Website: macys
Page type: delivery-shipping
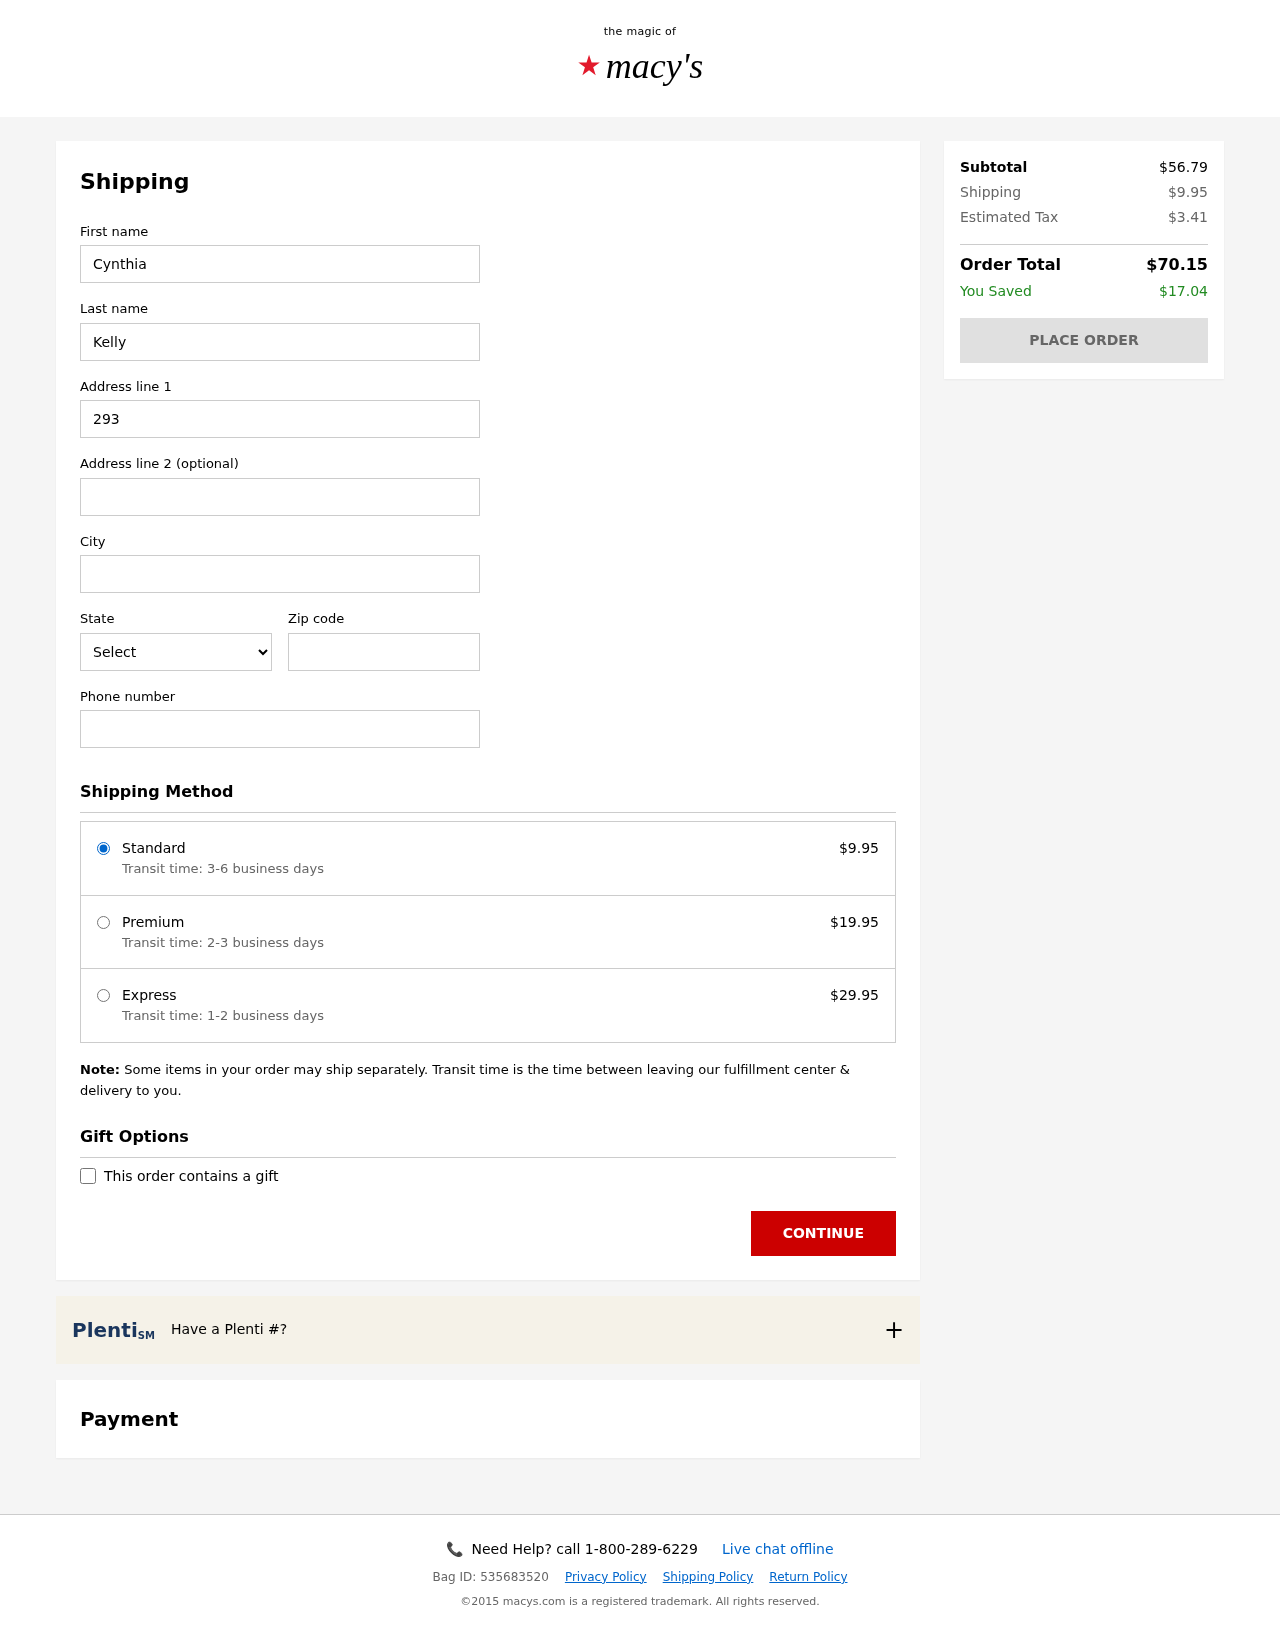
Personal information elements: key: PII_CITY
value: Williamsville
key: PII_FIRSTNAME
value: Cynthia
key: PII_LASTNAME
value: Kelly
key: PII_PHONE
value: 3027135062
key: PII_POSTCODE
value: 89941
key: PII_STATE_ABBR
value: SC
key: PII_STREET
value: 293 Michael Prairie
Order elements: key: ORDER_SHIPPING_COST
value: $9.95
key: ORDER_SHIPPING_PREMIUM
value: $19.95
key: ORDER_SHIPPING_EXPRESS
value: $29.95
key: ORDER_SUBTOTAL
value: $56.79
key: ORDER_TAX
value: $3.41
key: ORDER_TOTAL
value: $70.15
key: ORDER_SAVINGS
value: $17.04